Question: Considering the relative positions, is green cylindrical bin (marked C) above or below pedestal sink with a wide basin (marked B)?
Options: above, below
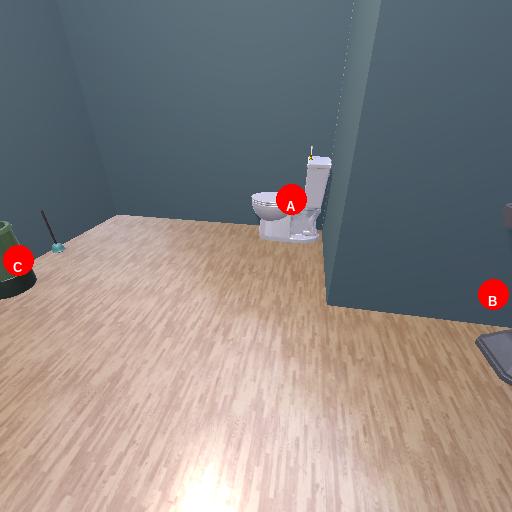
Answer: above